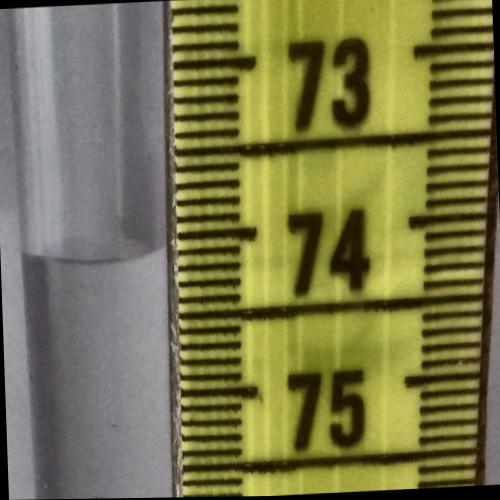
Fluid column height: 74.1 cm